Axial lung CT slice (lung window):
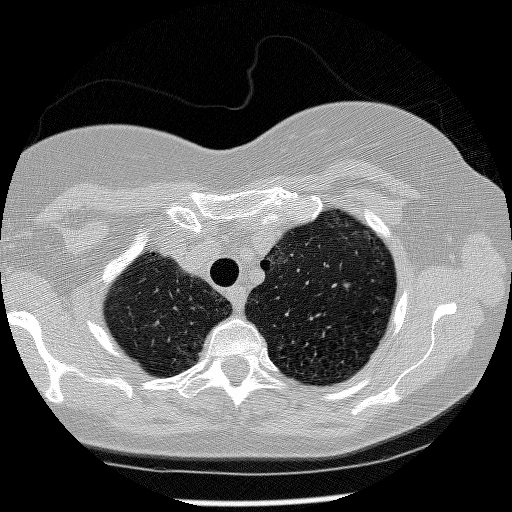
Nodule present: no